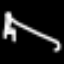
Label: chair